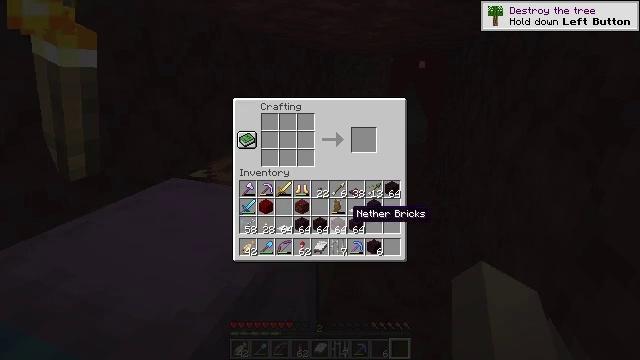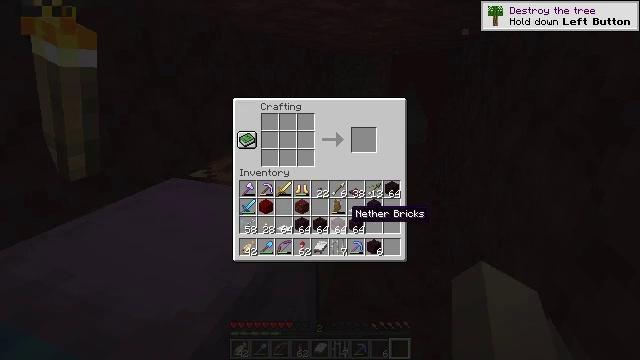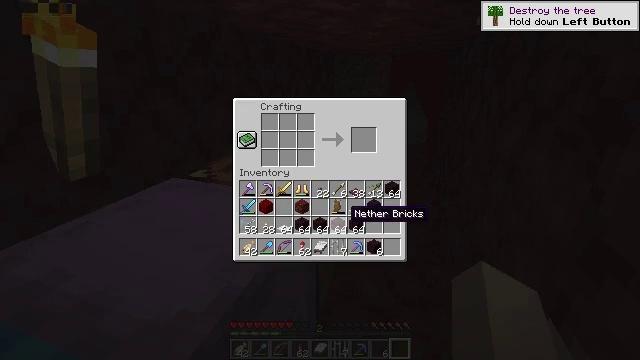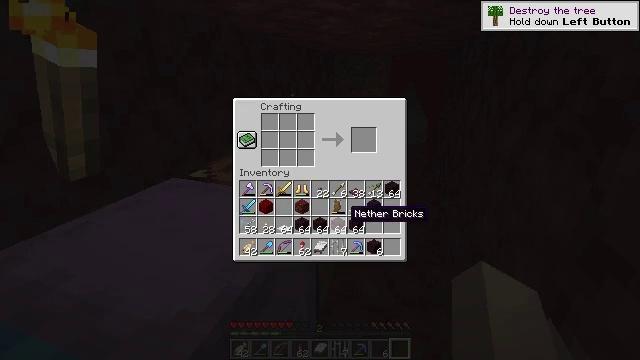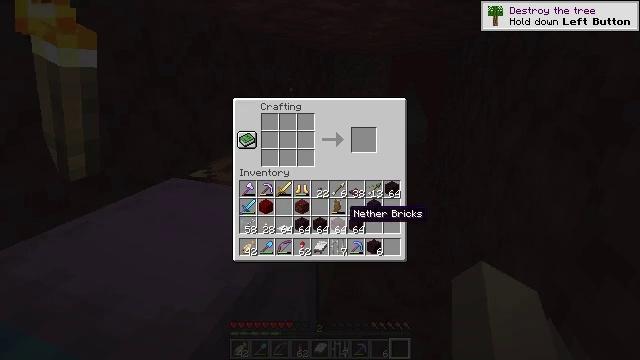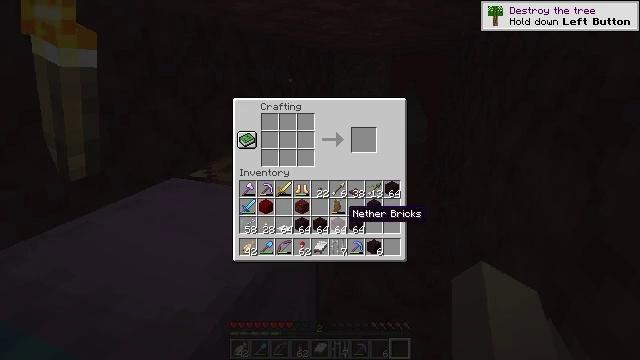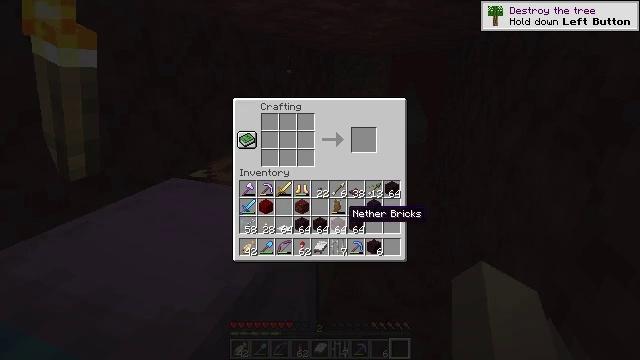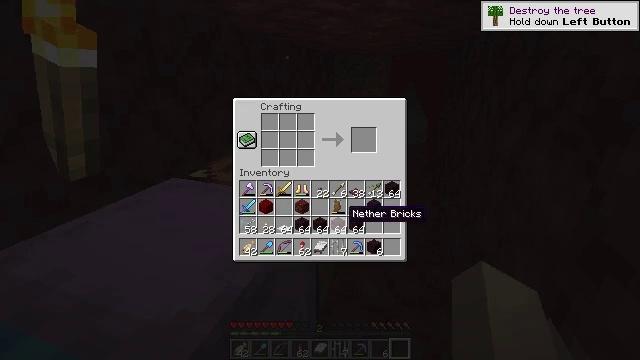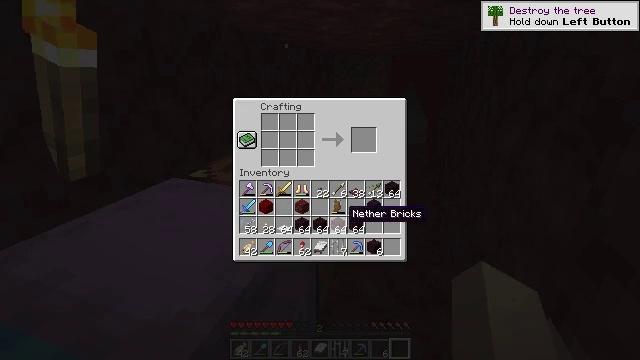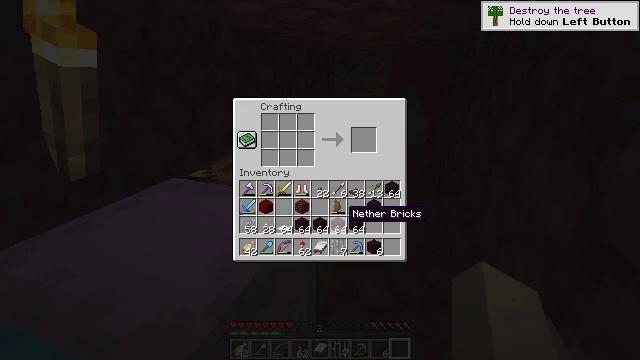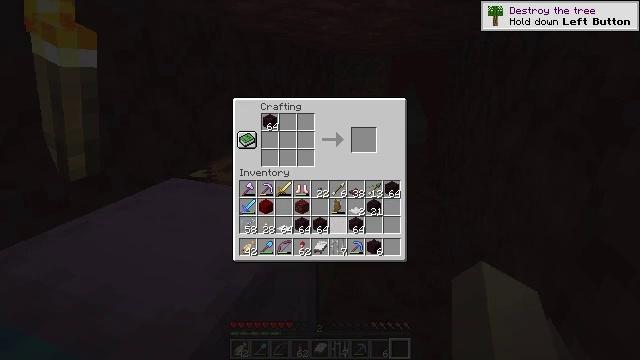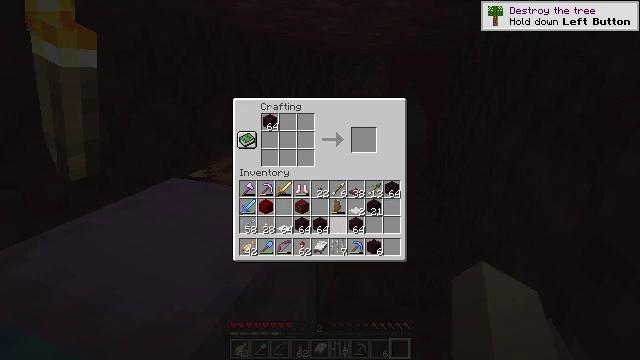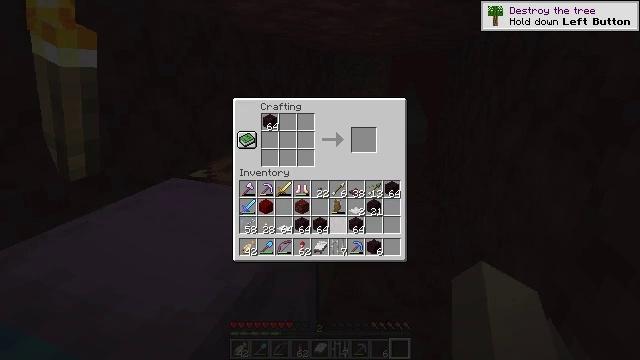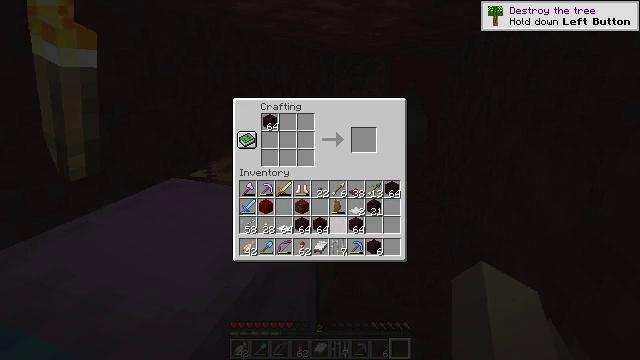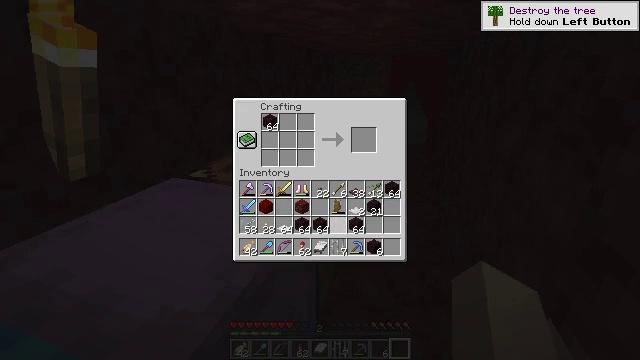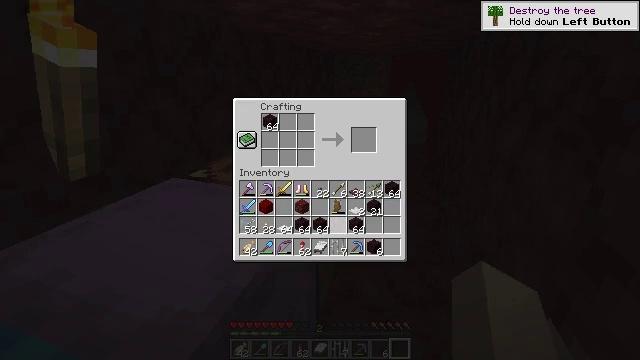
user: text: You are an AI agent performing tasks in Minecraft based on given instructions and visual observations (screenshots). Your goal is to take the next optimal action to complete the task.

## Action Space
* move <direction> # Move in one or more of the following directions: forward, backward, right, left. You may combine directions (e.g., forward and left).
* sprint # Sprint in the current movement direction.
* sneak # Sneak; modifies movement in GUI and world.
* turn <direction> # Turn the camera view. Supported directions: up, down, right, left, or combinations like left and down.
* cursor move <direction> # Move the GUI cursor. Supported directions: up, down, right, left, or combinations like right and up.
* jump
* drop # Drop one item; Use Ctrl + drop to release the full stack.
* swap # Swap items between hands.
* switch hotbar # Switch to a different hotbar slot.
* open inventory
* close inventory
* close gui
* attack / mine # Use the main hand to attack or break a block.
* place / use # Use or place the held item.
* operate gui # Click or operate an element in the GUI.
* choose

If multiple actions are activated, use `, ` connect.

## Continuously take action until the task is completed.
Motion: motion action
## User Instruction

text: Craft a nether brick slab from nether bricks.
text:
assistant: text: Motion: sneak
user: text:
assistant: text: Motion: sneak
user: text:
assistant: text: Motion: sneak
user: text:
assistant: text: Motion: sneak
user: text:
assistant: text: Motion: sneak
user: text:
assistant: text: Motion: sneak
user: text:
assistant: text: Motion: sneak
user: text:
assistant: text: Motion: sneak
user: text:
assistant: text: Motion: sneak
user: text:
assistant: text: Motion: sneak, choose
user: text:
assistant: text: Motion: sneak, choose
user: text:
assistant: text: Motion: sneak, choose
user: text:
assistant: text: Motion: sneak, choose
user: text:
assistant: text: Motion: sneak
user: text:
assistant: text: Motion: sneak
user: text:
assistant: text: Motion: sneak
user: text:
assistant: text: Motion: sneak
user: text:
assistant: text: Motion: sneak
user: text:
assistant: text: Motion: sneak
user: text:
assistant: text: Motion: sneak
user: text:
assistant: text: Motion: sneak
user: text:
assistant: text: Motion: sneak
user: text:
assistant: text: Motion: sneak
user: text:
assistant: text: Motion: sneak
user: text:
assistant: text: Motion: sneak
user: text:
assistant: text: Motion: sneak
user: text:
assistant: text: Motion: sneak
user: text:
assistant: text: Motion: sneak
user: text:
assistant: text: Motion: sneak
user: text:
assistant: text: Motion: sneak, choose